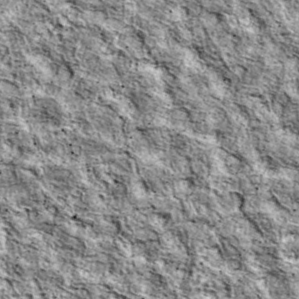
Label: non_frost